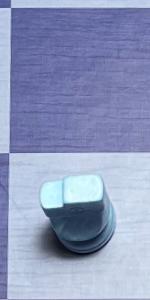
Label: Knight_White